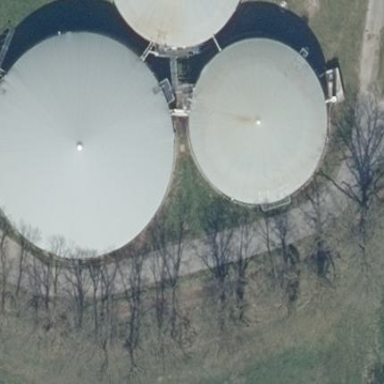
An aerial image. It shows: Storage tank that is man-made.